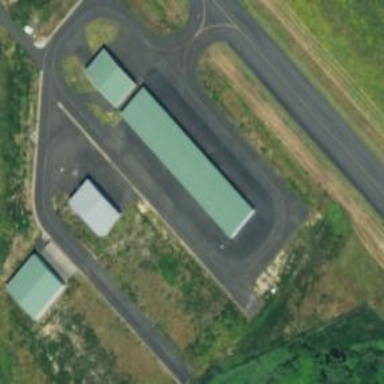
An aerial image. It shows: Hangar building located at airport.